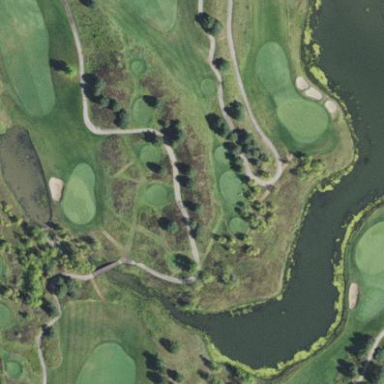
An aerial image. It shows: Picturesque scene of golf course with lateral water hazard.